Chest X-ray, AP view. Patient: 66 years old, sex M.
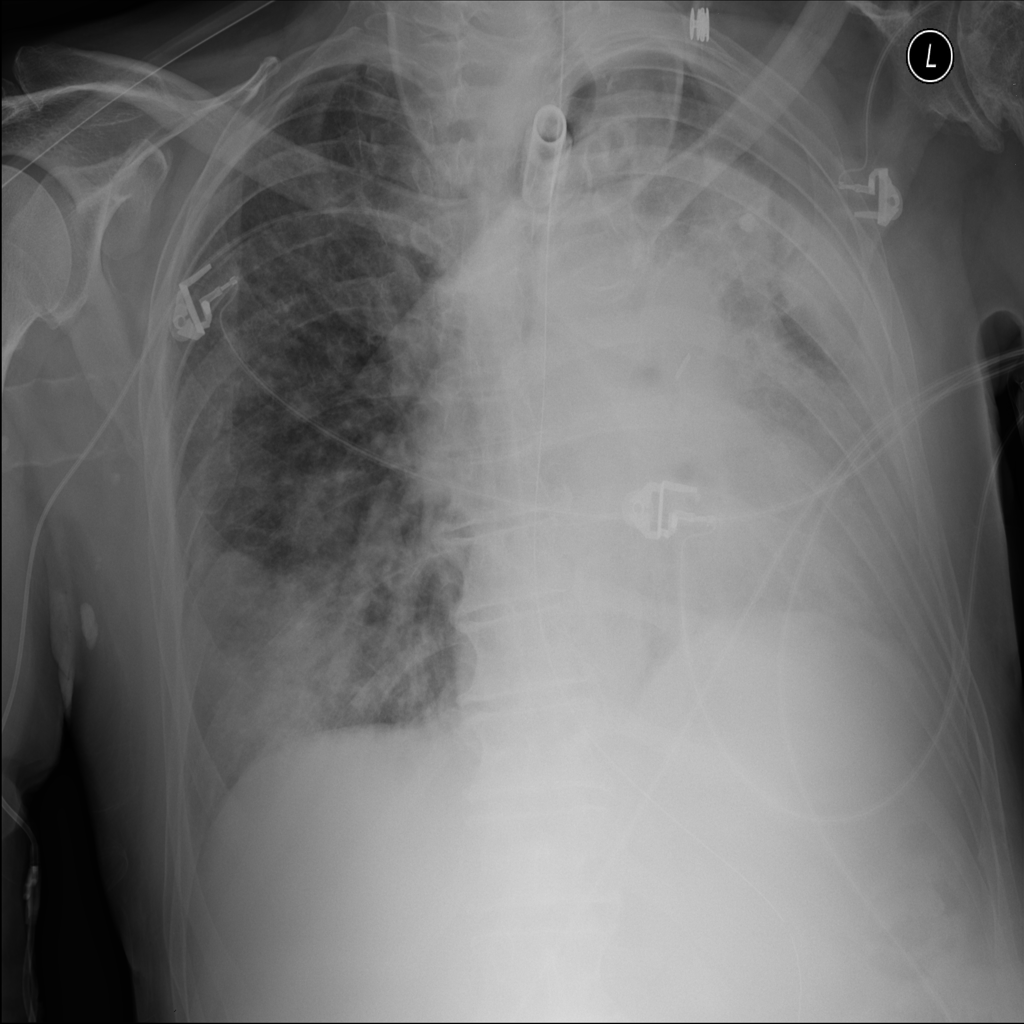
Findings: Infiltration